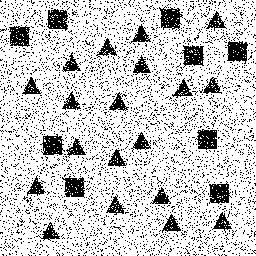
Squares: 9
Triangles: 19
Stars: 0
Total shapes: 28